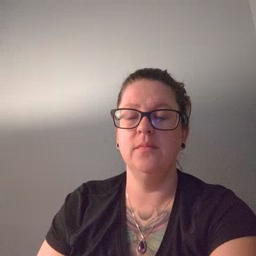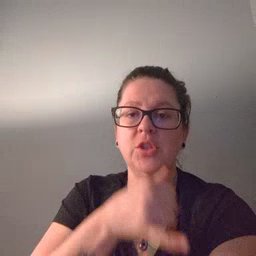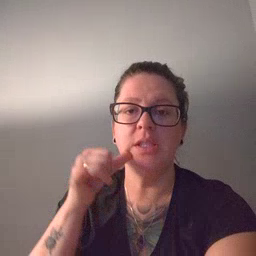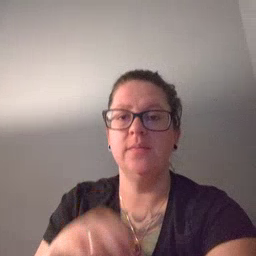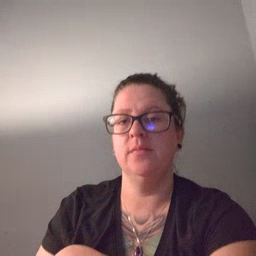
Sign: jeans